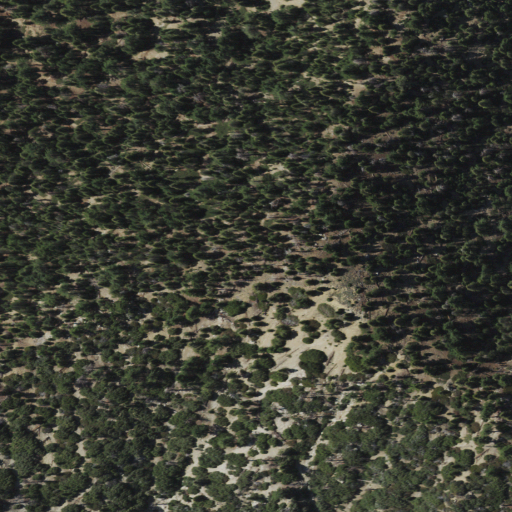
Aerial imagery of mountain in California named Oak Glen Peak containing grassland, open development, evergreen forest, and medium intensity development